Interaction volume radius: 5 \u00c5
Interaction volume height: 25 \u00c5
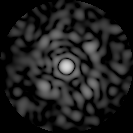
Disorder parameter: 0.7656